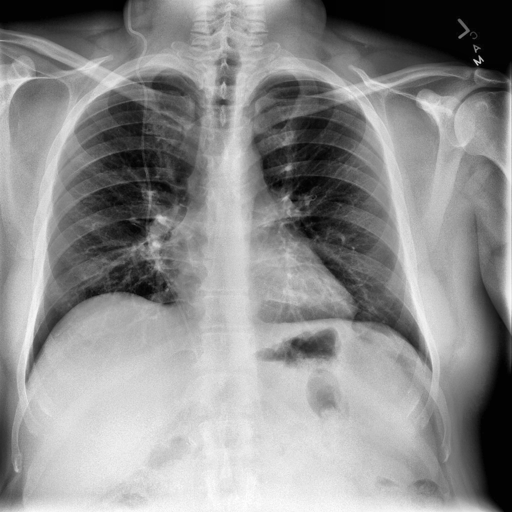
Finding: NORMAL